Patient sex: F
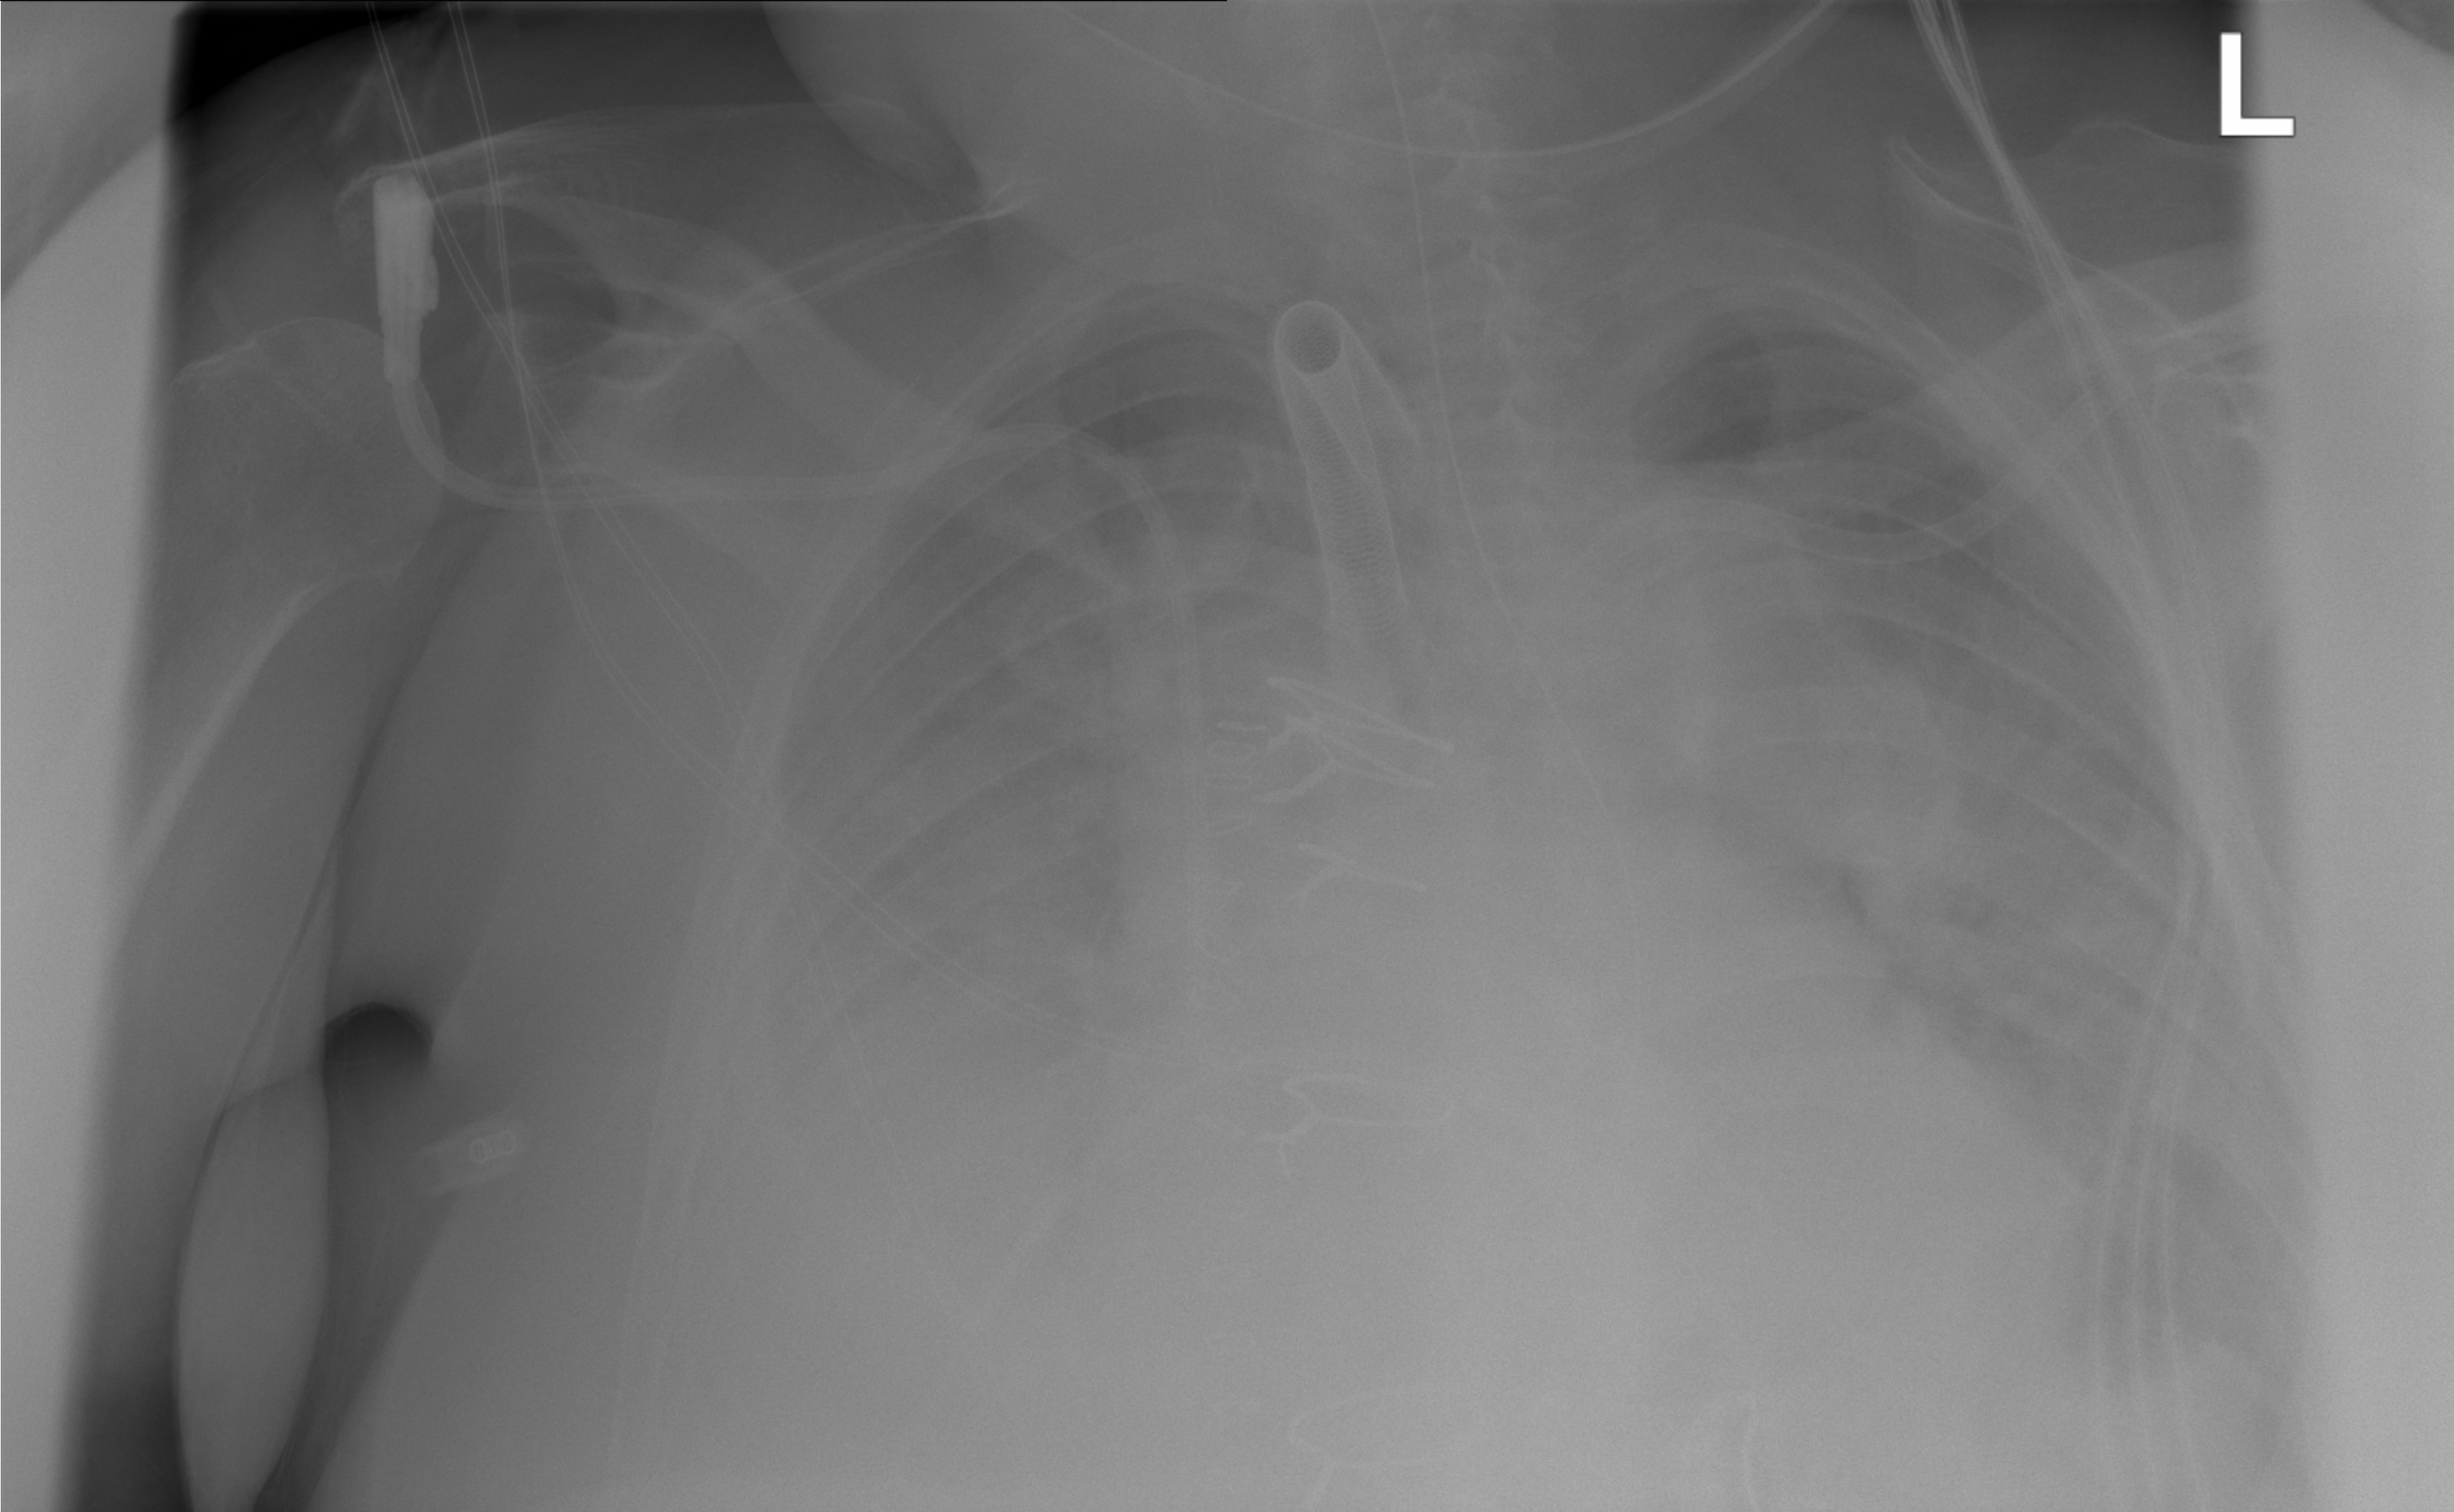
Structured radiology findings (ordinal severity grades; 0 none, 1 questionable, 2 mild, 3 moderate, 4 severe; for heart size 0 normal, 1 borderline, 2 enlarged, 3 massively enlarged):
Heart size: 2
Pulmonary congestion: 2
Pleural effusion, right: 3
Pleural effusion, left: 3
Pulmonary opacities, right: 2
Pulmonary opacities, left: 2
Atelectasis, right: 2
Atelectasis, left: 2